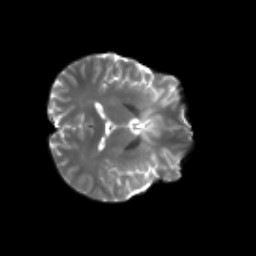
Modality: T2w
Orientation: axial
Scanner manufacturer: siemens
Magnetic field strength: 3 T
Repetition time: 4.16 s
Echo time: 0.0806 s